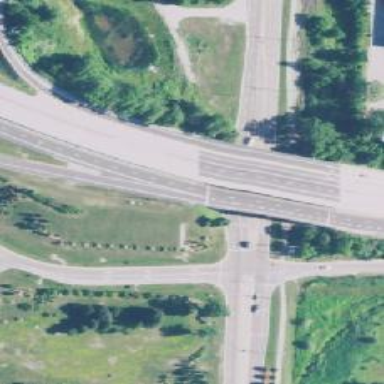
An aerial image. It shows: Bridge on motorway link.